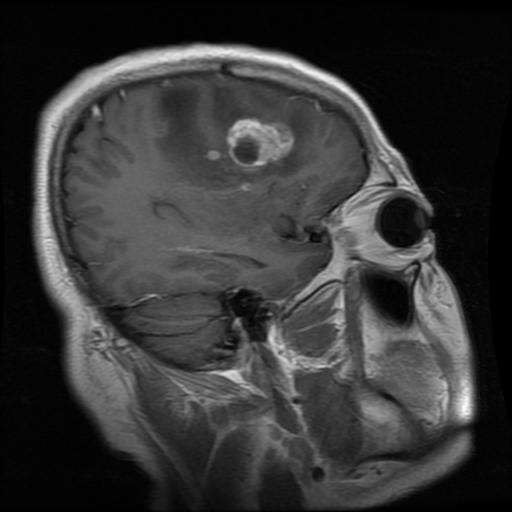
Label: glioma